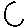
Label: moon